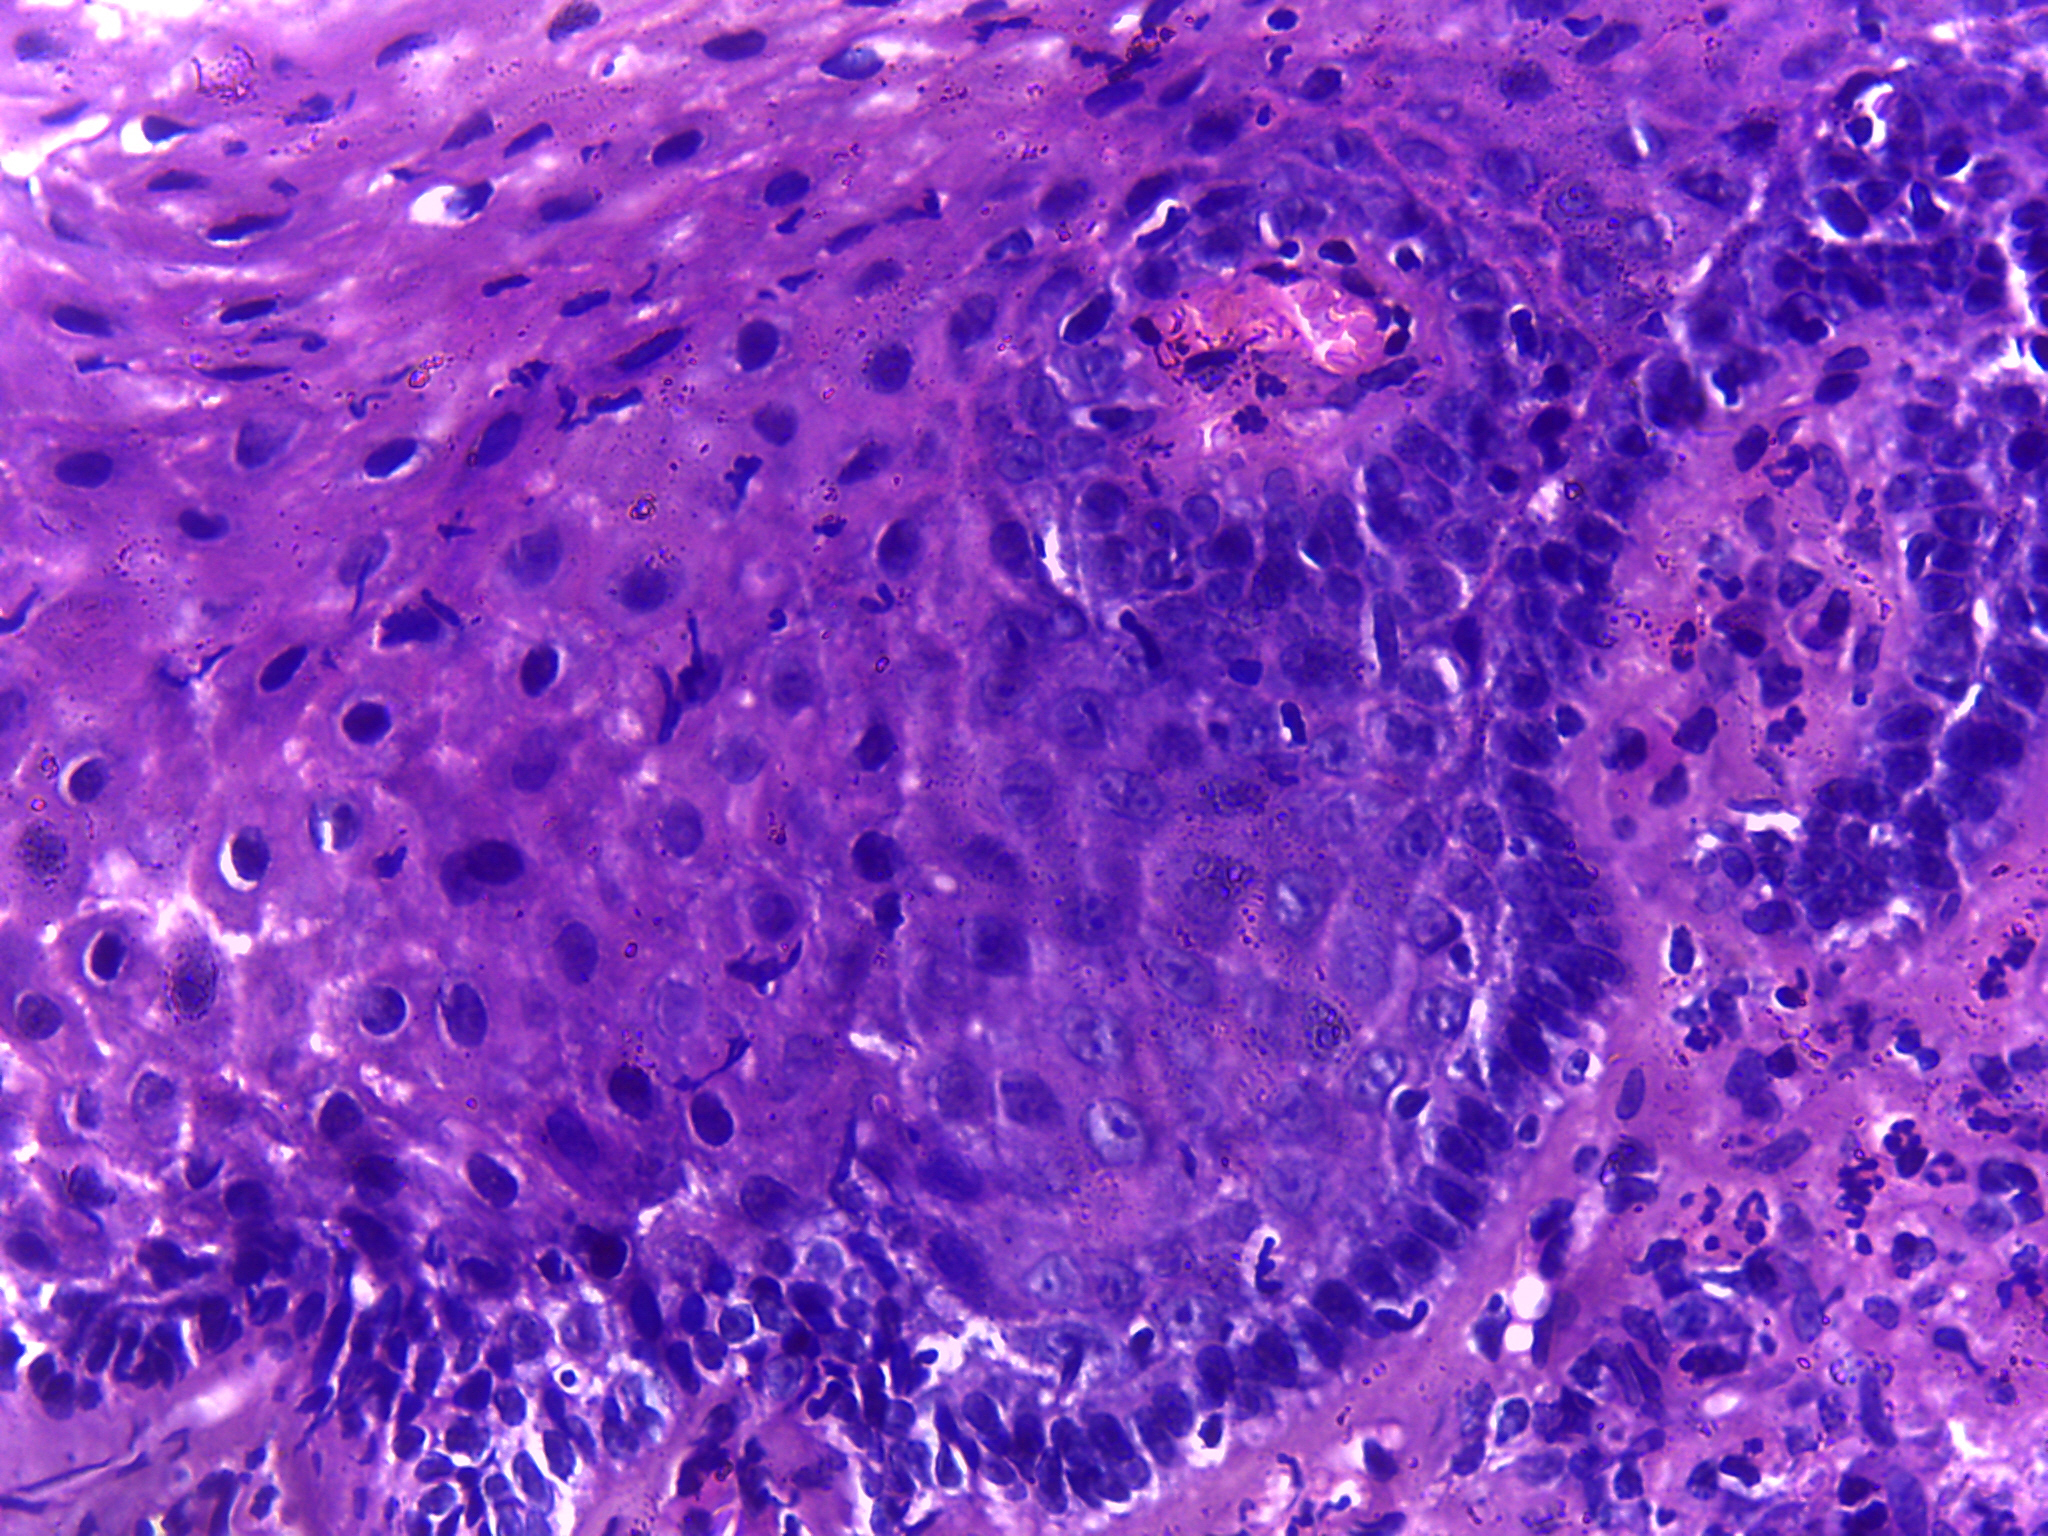
Diagnosis: OSCC